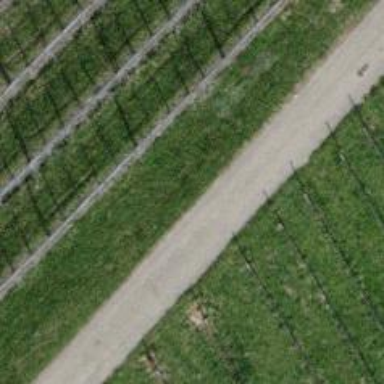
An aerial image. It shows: Unclassified asphalt road with grade1 tracktype. It serves for agricultural purposes.